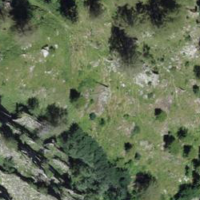
EUNIS habitat code: 23
Species observed at this site:
Euphorbia cyparissias